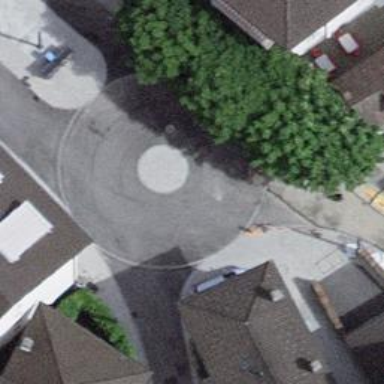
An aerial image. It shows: Mini roundabout on the road.